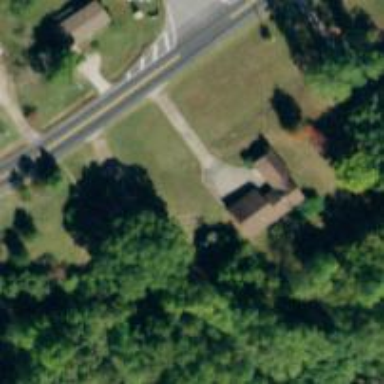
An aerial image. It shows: Driveway leading to service road.